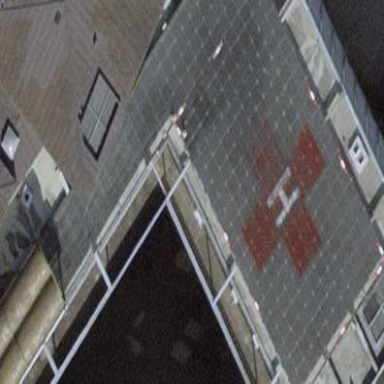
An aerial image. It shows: Image of helipad at airport.